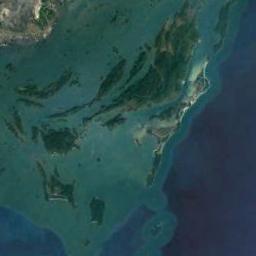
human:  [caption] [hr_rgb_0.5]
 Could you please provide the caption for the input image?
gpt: A group of green islands on the blue sea .

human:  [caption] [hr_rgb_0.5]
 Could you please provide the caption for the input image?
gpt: There are numerous islands of different shapes and sizes .

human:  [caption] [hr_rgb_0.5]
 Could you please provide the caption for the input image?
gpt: The archipelago with some islands of different sizes has dense vegetation .

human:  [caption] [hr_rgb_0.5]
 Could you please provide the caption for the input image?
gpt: The island on the right is the largest .

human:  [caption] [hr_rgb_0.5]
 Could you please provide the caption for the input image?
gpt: There are some green islands on a blue sea .